Field crop: tomato
Growth stage: 1
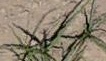
Species: solanum